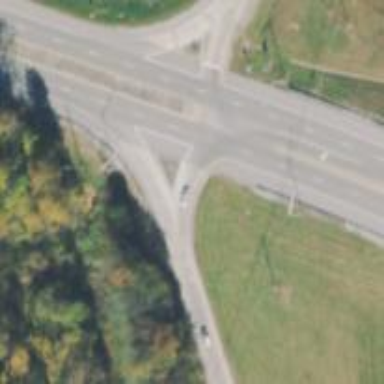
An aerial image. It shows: Trunk link highway.